Interaction volume radius: 10 \u00c5
Interaction volume height: 15 \u00c5
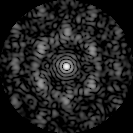
Disorder parameter: 0.7137